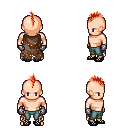
a pixel art fantasy rpg character, male body template, human, light skin, brown tattered cape, teal pants, red mohawk hairstyle, metal gloves, ghillies, four views (front, back, left, right), 2x2 character sprite sheet, small pixel art, hard edges, no anti-aliasing